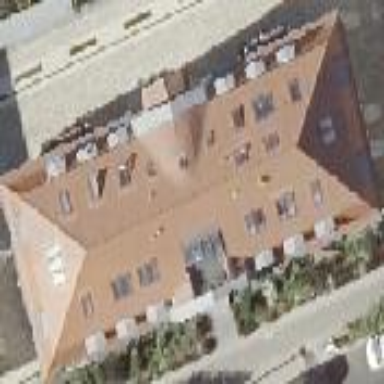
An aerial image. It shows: Red-roofed apartment building.